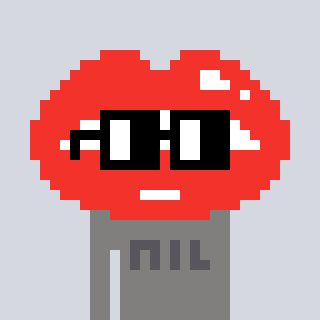
a pixel art character with square black glasses, a lips-shaped head and a bluegrey-colored body on a cool background